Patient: sex M, age 42
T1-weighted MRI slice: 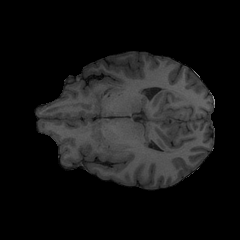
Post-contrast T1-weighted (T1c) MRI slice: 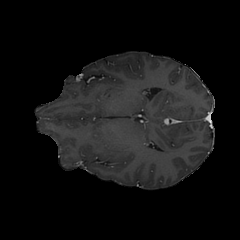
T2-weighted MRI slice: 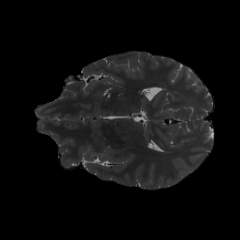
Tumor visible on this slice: no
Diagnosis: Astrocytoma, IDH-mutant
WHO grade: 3